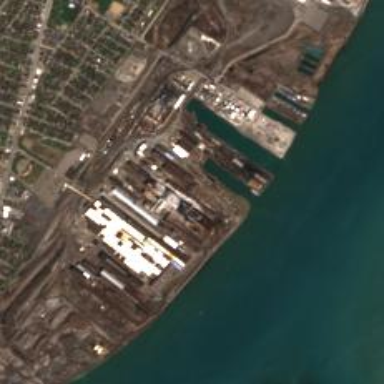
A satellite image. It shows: Steelworks in industrial area.